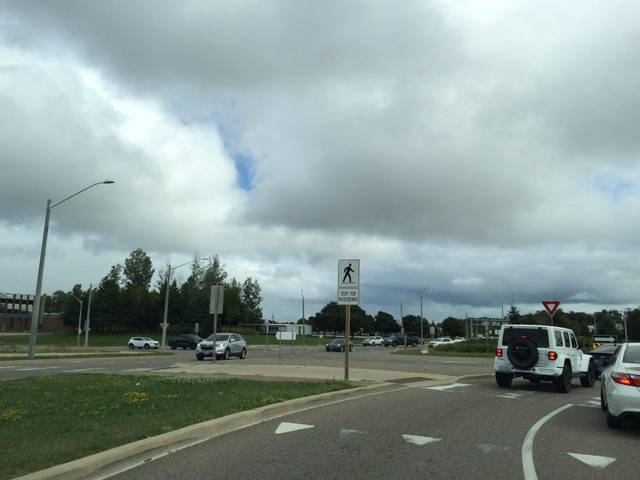
Region: Canada
Coordinates: 43.427, -80.483